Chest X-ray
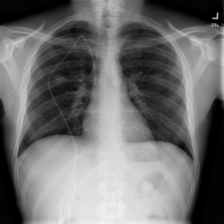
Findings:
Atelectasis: negative
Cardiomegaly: negative
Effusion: negative
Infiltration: positive
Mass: negative
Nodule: positive
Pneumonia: negative
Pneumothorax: negative
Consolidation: negative
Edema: negative
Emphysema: negative
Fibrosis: negative
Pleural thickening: negative
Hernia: negative